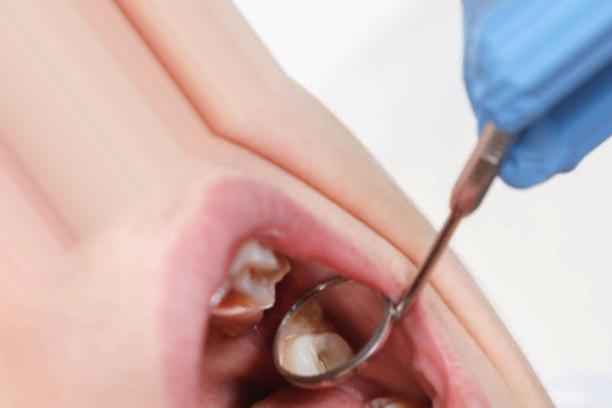
Condition: Caries